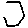
Label: hexagon